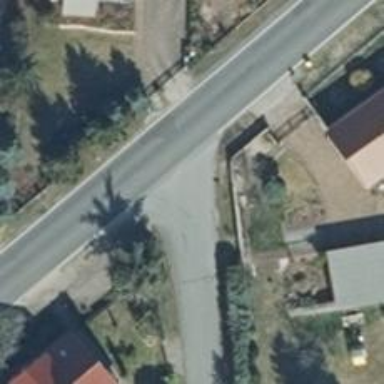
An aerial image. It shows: Asphalt road in residential area.